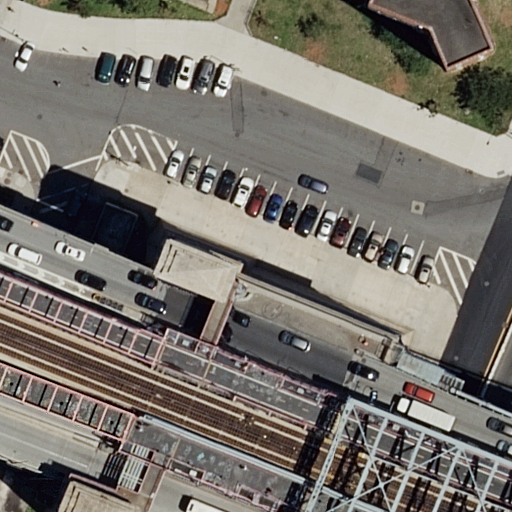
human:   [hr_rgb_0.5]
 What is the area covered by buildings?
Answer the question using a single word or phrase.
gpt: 161m2

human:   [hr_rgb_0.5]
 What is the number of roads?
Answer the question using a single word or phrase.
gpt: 17

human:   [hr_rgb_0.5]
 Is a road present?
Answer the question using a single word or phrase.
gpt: yes

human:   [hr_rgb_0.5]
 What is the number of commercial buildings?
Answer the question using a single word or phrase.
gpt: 0

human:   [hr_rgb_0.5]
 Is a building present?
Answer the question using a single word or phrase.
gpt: yes

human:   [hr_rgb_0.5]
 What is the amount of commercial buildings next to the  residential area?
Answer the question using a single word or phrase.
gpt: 0

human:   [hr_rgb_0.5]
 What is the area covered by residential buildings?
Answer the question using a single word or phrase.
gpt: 161m2

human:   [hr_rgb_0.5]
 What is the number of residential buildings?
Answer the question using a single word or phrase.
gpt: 1

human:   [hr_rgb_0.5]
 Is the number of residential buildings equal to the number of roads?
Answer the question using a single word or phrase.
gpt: no

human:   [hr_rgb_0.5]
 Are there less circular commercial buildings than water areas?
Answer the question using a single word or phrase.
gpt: no

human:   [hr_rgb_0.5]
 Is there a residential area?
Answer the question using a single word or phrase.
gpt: yes

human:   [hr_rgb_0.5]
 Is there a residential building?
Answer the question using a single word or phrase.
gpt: yes

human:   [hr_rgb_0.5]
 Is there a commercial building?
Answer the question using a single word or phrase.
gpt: no

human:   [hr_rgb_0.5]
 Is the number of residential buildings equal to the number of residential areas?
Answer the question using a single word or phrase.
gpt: yes

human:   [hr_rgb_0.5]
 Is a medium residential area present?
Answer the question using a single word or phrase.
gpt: no

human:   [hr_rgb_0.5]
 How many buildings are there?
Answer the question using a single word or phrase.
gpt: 1

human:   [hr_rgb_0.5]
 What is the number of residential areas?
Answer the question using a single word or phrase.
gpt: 1

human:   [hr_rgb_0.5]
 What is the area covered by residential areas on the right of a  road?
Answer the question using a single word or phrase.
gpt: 0m2

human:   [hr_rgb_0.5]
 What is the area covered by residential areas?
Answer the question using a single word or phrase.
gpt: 32m2

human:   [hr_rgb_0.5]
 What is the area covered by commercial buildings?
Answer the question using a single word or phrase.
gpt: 0m2

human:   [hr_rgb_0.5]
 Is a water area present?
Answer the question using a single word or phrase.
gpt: no

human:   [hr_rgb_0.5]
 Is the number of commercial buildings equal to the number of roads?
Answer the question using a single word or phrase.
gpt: no

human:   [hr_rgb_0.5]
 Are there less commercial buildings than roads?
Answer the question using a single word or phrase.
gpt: yes

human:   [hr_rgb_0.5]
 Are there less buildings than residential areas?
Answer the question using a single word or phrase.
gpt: no

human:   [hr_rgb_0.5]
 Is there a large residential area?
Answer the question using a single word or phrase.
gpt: no

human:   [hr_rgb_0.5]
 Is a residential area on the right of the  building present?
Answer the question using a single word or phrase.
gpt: no

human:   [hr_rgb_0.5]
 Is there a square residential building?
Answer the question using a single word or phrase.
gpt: no

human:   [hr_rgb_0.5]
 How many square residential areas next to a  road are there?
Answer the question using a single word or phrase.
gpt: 0

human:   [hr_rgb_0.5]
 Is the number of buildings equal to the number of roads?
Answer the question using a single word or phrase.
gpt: no

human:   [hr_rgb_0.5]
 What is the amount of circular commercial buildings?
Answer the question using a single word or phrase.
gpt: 0

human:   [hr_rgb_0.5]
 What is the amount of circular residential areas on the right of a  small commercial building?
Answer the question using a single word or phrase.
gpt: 0

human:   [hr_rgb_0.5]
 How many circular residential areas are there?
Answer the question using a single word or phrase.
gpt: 0

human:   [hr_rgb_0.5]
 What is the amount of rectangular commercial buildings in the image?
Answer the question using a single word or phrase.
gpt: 0

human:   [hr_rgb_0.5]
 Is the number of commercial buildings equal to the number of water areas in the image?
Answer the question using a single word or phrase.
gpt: yes

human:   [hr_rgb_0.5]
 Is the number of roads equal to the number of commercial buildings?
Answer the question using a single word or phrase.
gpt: no

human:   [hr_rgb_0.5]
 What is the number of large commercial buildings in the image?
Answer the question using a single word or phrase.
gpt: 0

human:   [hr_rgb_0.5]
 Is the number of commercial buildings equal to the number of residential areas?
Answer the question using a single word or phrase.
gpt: no

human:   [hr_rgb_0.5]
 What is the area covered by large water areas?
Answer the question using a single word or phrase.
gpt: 0m2

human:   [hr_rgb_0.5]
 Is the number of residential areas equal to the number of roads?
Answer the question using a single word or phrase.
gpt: no

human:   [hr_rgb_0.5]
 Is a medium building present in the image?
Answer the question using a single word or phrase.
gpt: yes

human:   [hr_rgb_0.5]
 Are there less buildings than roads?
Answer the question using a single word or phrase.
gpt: yes

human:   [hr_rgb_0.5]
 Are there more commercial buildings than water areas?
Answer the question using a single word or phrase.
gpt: no

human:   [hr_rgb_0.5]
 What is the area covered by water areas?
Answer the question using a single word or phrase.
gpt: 0m2

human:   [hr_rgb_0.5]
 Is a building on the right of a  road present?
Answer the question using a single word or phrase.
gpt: yes

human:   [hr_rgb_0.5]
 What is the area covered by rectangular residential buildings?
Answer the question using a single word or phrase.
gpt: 161m2

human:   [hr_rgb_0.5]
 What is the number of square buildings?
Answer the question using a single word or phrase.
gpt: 0

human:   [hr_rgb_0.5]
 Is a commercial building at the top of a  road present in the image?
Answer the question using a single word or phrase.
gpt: no

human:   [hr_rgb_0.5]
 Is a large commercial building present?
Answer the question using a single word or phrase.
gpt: no

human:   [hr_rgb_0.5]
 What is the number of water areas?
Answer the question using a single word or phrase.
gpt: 0

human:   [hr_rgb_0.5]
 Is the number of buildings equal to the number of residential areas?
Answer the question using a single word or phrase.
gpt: yes

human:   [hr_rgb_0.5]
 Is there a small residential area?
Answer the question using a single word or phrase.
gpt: yes

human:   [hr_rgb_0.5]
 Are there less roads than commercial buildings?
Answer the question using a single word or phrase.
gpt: no

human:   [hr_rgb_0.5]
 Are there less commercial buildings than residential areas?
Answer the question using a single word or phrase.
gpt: yes

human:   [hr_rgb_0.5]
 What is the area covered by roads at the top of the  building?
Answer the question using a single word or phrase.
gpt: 0m2

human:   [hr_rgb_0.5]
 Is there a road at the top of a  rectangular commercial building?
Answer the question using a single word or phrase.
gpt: no

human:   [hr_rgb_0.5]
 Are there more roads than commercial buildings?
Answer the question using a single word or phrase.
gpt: yes

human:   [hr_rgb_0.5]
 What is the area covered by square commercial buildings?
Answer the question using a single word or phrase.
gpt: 0m2

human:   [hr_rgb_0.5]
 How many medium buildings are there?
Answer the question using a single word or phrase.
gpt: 1

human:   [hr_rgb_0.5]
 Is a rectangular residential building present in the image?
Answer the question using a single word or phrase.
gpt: yes

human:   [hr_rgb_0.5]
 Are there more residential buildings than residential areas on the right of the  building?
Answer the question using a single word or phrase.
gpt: yes

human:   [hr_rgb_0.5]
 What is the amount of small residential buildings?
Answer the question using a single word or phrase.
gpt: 0

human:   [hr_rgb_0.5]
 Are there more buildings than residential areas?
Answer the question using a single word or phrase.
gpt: no

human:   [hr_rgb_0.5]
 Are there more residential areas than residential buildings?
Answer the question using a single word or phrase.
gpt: no

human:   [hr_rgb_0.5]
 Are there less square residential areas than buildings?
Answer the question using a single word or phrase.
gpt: yes